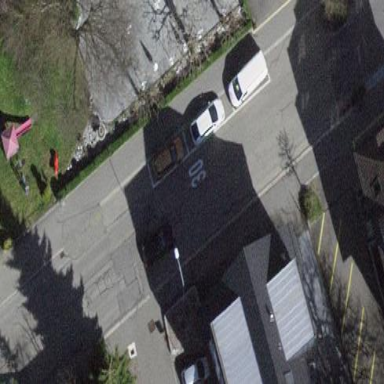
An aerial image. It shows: Parking lane.